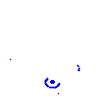
Particle: electron